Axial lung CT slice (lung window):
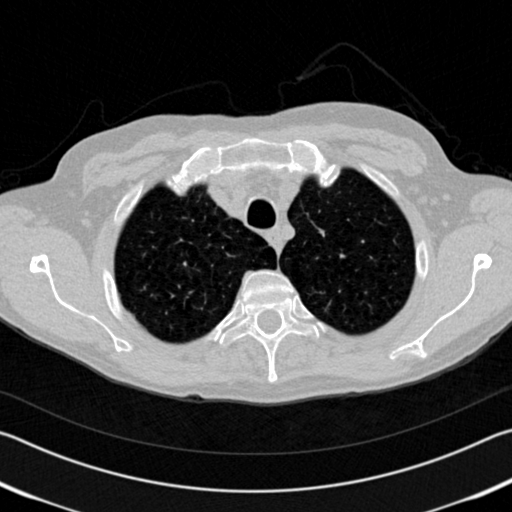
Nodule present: no